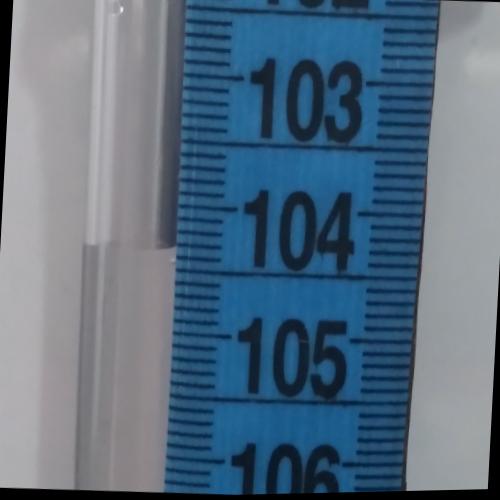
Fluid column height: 104.3 cm